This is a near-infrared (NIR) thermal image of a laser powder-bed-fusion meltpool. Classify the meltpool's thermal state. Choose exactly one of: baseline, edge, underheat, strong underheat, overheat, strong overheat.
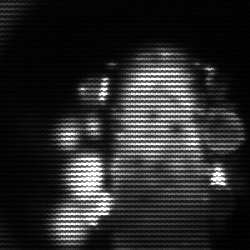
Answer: strong underheat